Interaction volume radius: 10 \u00c5
Interaction volume height: 15 \u00c5
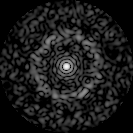
Disorder parameter: 0.8383